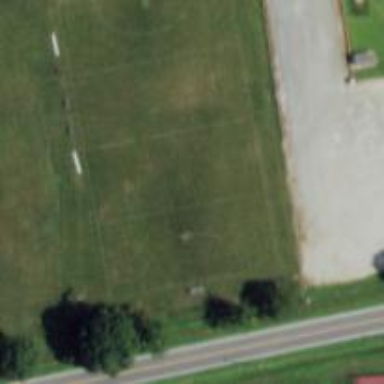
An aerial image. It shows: Lacrosse pitch for sports and leisure activities.